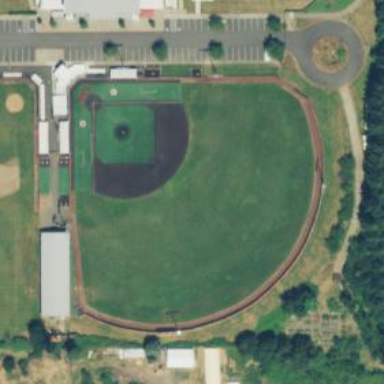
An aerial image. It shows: Baseball pitch for leisure land.